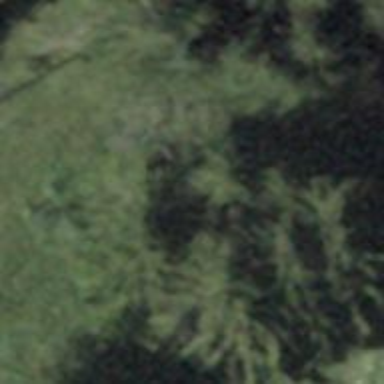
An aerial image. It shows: Evergreen needle-leaved tree.